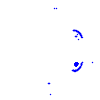
Particle: pion